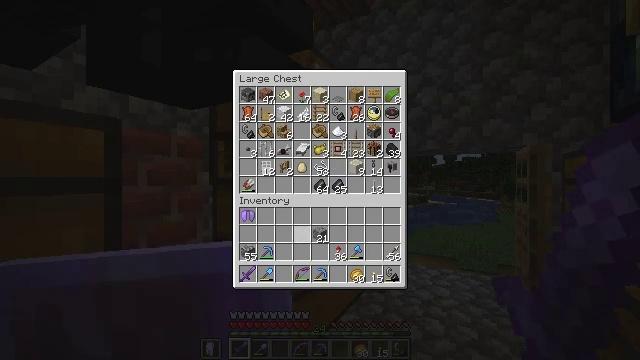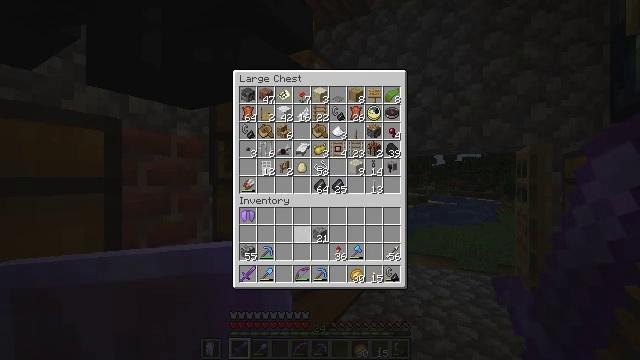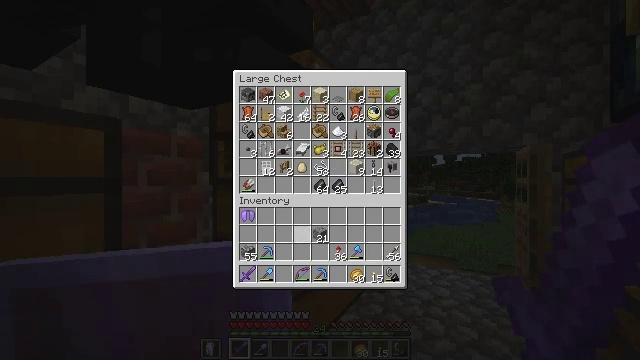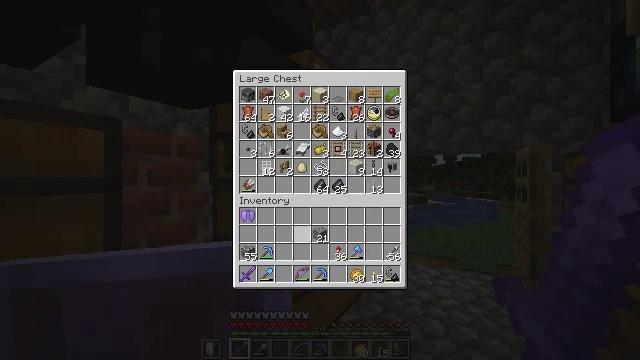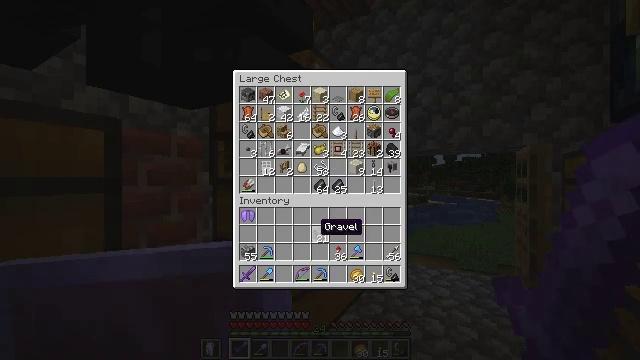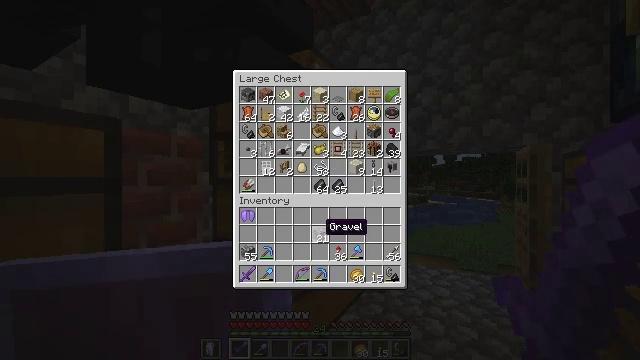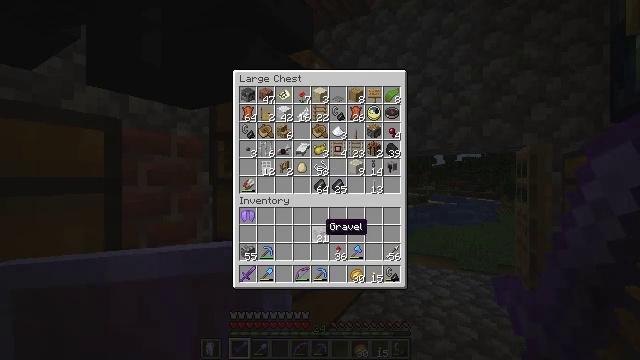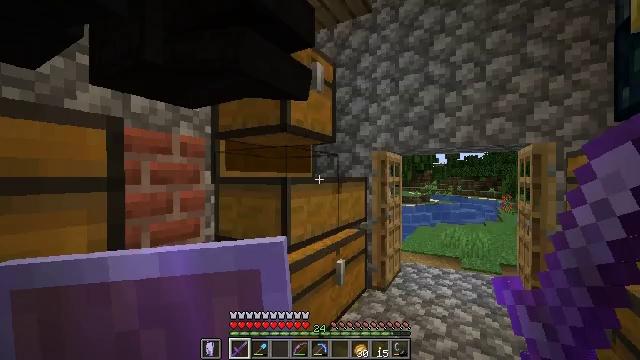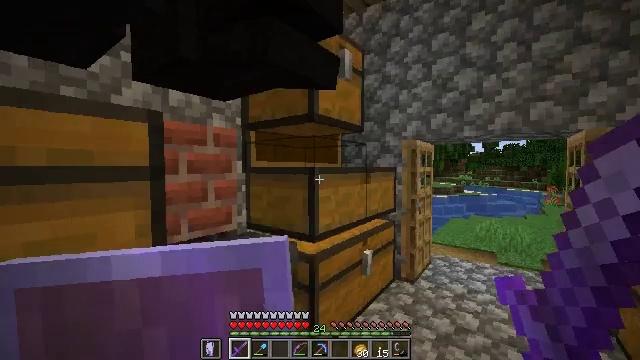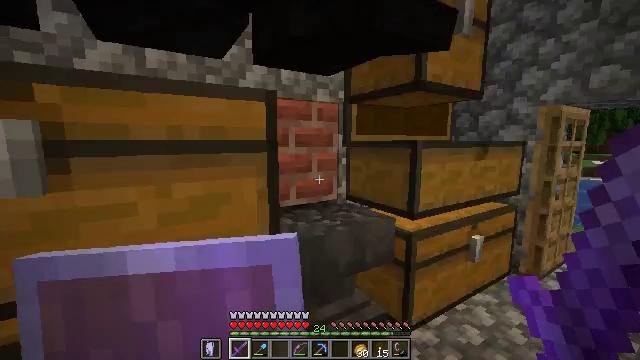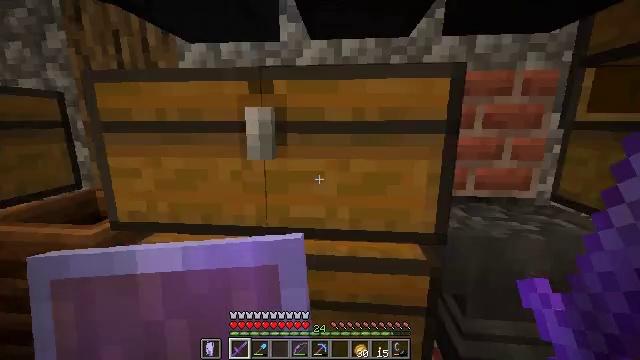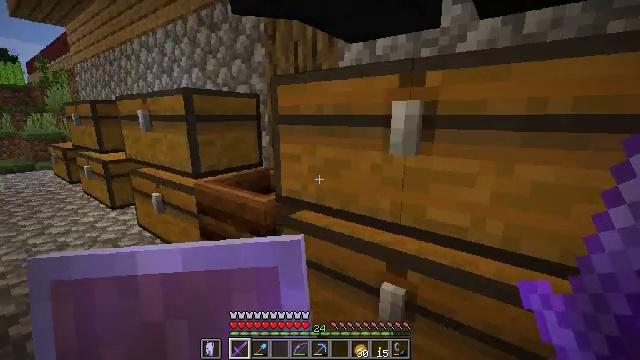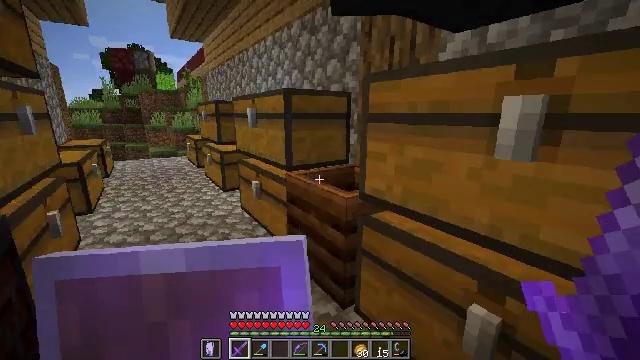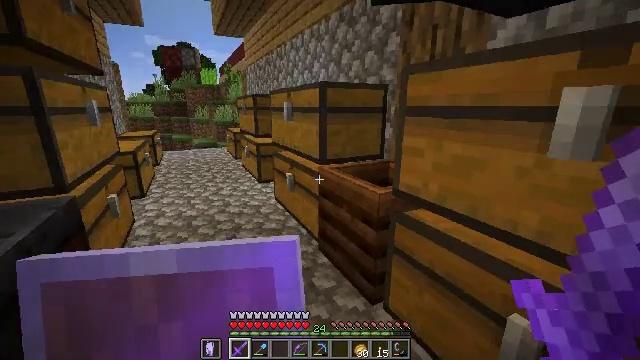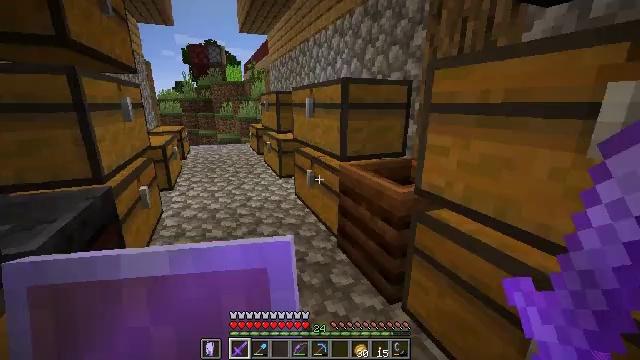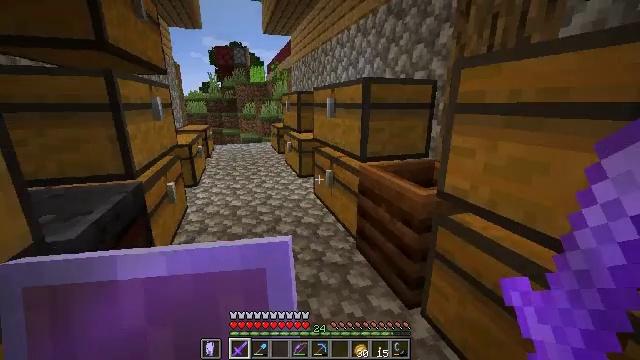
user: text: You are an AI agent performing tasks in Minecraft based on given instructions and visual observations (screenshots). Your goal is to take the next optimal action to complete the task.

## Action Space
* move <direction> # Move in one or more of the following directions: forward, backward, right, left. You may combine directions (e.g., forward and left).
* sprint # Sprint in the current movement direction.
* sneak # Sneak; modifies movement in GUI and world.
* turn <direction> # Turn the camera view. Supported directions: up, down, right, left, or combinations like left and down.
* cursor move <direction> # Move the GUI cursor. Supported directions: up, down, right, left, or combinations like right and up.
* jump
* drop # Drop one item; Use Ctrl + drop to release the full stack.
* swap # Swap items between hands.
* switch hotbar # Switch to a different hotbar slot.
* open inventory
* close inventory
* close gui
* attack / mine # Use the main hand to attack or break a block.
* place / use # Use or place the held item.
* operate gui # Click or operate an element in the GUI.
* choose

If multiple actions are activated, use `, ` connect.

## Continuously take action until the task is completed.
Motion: motion action
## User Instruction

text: Gain netherite scrap by cooking ancient debris in the furnace.
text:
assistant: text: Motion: no_op
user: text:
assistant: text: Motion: no_op
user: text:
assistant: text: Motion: no_op
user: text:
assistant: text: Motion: no_op
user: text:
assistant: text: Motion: no_op
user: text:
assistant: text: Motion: no_op
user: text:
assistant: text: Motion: no_op
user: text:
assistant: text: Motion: turn left and down, close gui
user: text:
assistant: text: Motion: turn left and down, open inventory
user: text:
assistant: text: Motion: turn left and down
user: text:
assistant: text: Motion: turn left and down
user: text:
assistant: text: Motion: turn left
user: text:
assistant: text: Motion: turn left and down
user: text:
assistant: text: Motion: turn left
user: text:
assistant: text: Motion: turn left
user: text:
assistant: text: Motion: move forward, turn left
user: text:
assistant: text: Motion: move forward, turn left
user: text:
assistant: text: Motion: move forward, turn left
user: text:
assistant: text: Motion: no_op
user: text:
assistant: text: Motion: move forward
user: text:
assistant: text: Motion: move forward, turn left
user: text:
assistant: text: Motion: move forward, turn left
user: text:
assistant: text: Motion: move forward, turn left
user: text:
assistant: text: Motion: move forward
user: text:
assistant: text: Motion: move forward
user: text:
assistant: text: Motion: move forward
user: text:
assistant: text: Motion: move forward
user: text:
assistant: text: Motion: move forward
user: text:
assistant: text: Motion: move forward
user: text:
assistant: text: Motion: move forward, jump